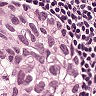
Metastatic tissue present: yes